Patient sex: F
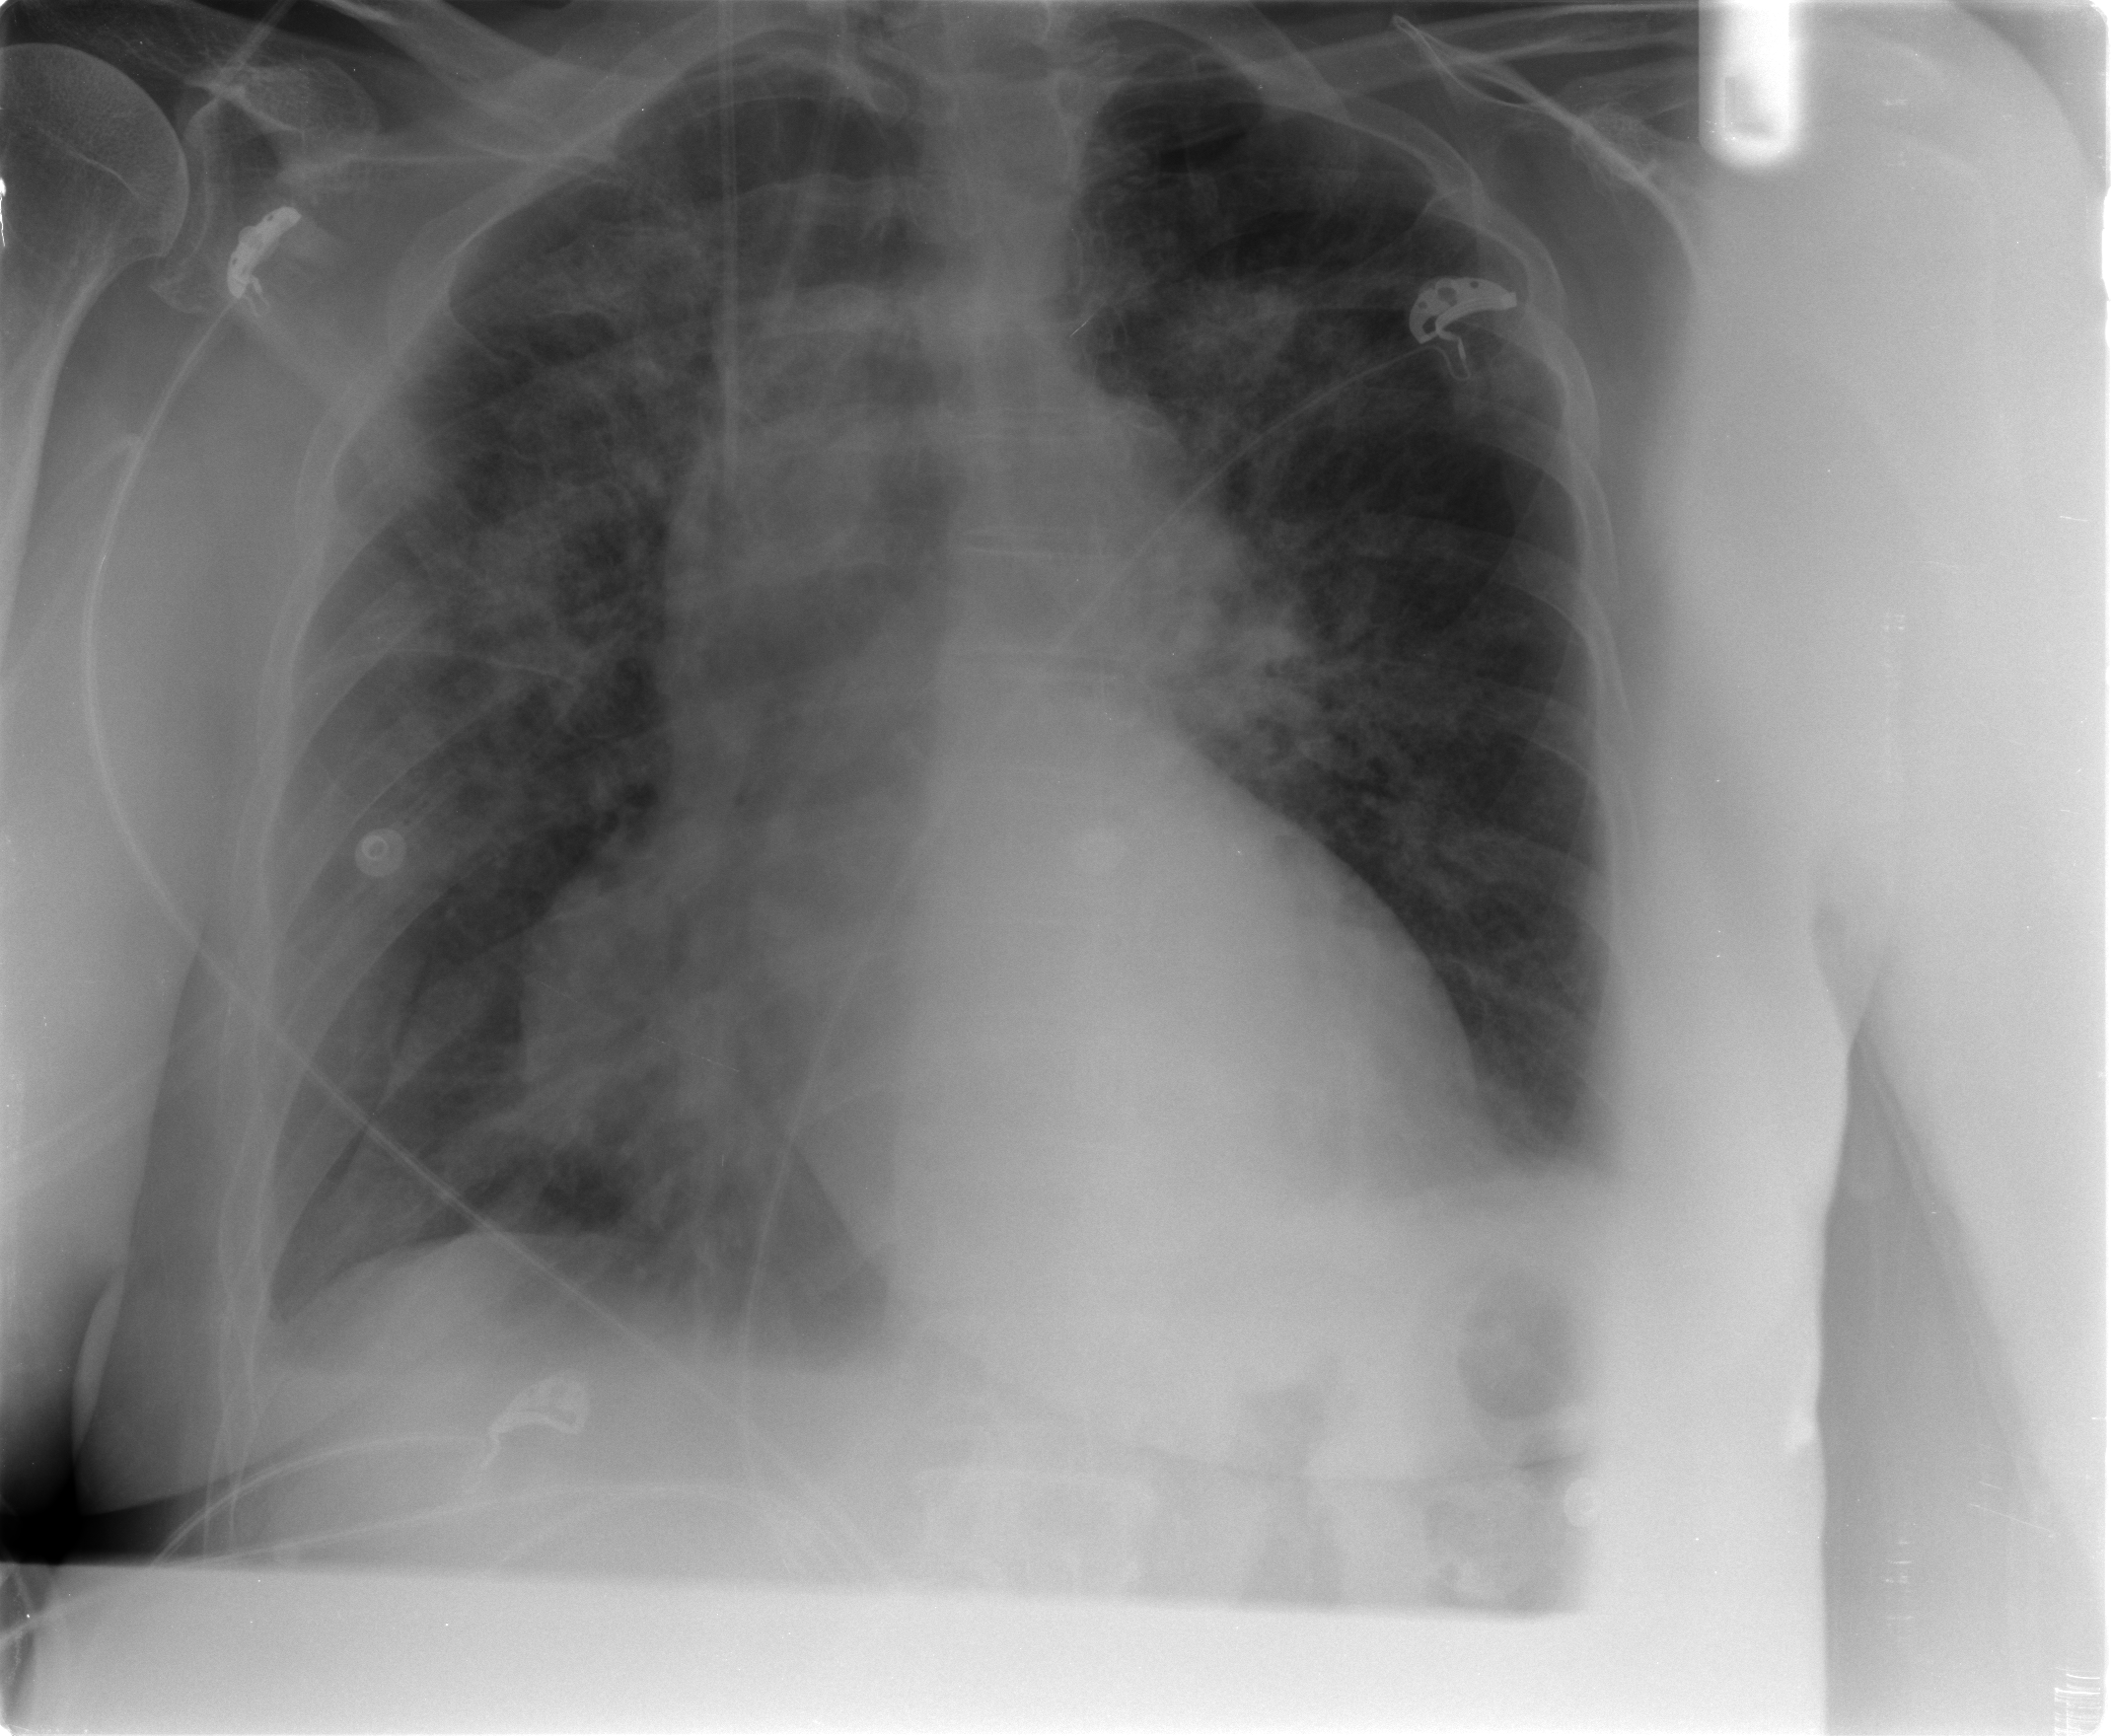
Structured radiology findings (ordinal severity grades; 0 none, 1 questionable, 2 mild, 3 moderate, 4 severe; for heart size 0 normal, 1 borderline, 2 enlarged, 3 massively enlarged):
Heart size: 2
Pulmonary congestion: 2
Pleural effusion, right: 2
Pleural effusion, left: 0
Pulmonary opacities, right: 3
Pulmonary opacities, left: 2
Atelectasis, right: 2
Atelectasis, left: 1